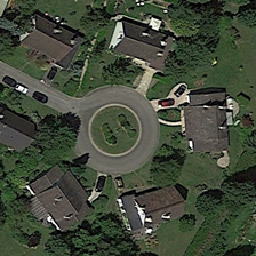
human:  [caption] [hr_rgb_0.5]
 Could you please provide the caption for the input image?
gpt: There is a circular road at the end of the path with some houses on the grass.

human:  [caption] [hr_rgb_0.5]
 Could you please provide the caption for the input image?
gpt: four houses are surrounding this road circle while two others stands by the straight part of the road in this peaceful zone .

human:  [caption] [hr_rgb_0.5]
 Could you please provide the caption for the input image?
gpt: At the end of a path there is a circular road with some houses on the grass around it.

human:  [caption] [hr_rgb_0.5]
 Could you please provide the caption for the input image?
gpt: a round road is in the center of the residential .

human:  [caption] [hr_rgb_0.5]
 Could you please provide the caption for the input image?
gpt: There is a circular road at the end of a path that are some houses located on the grass.